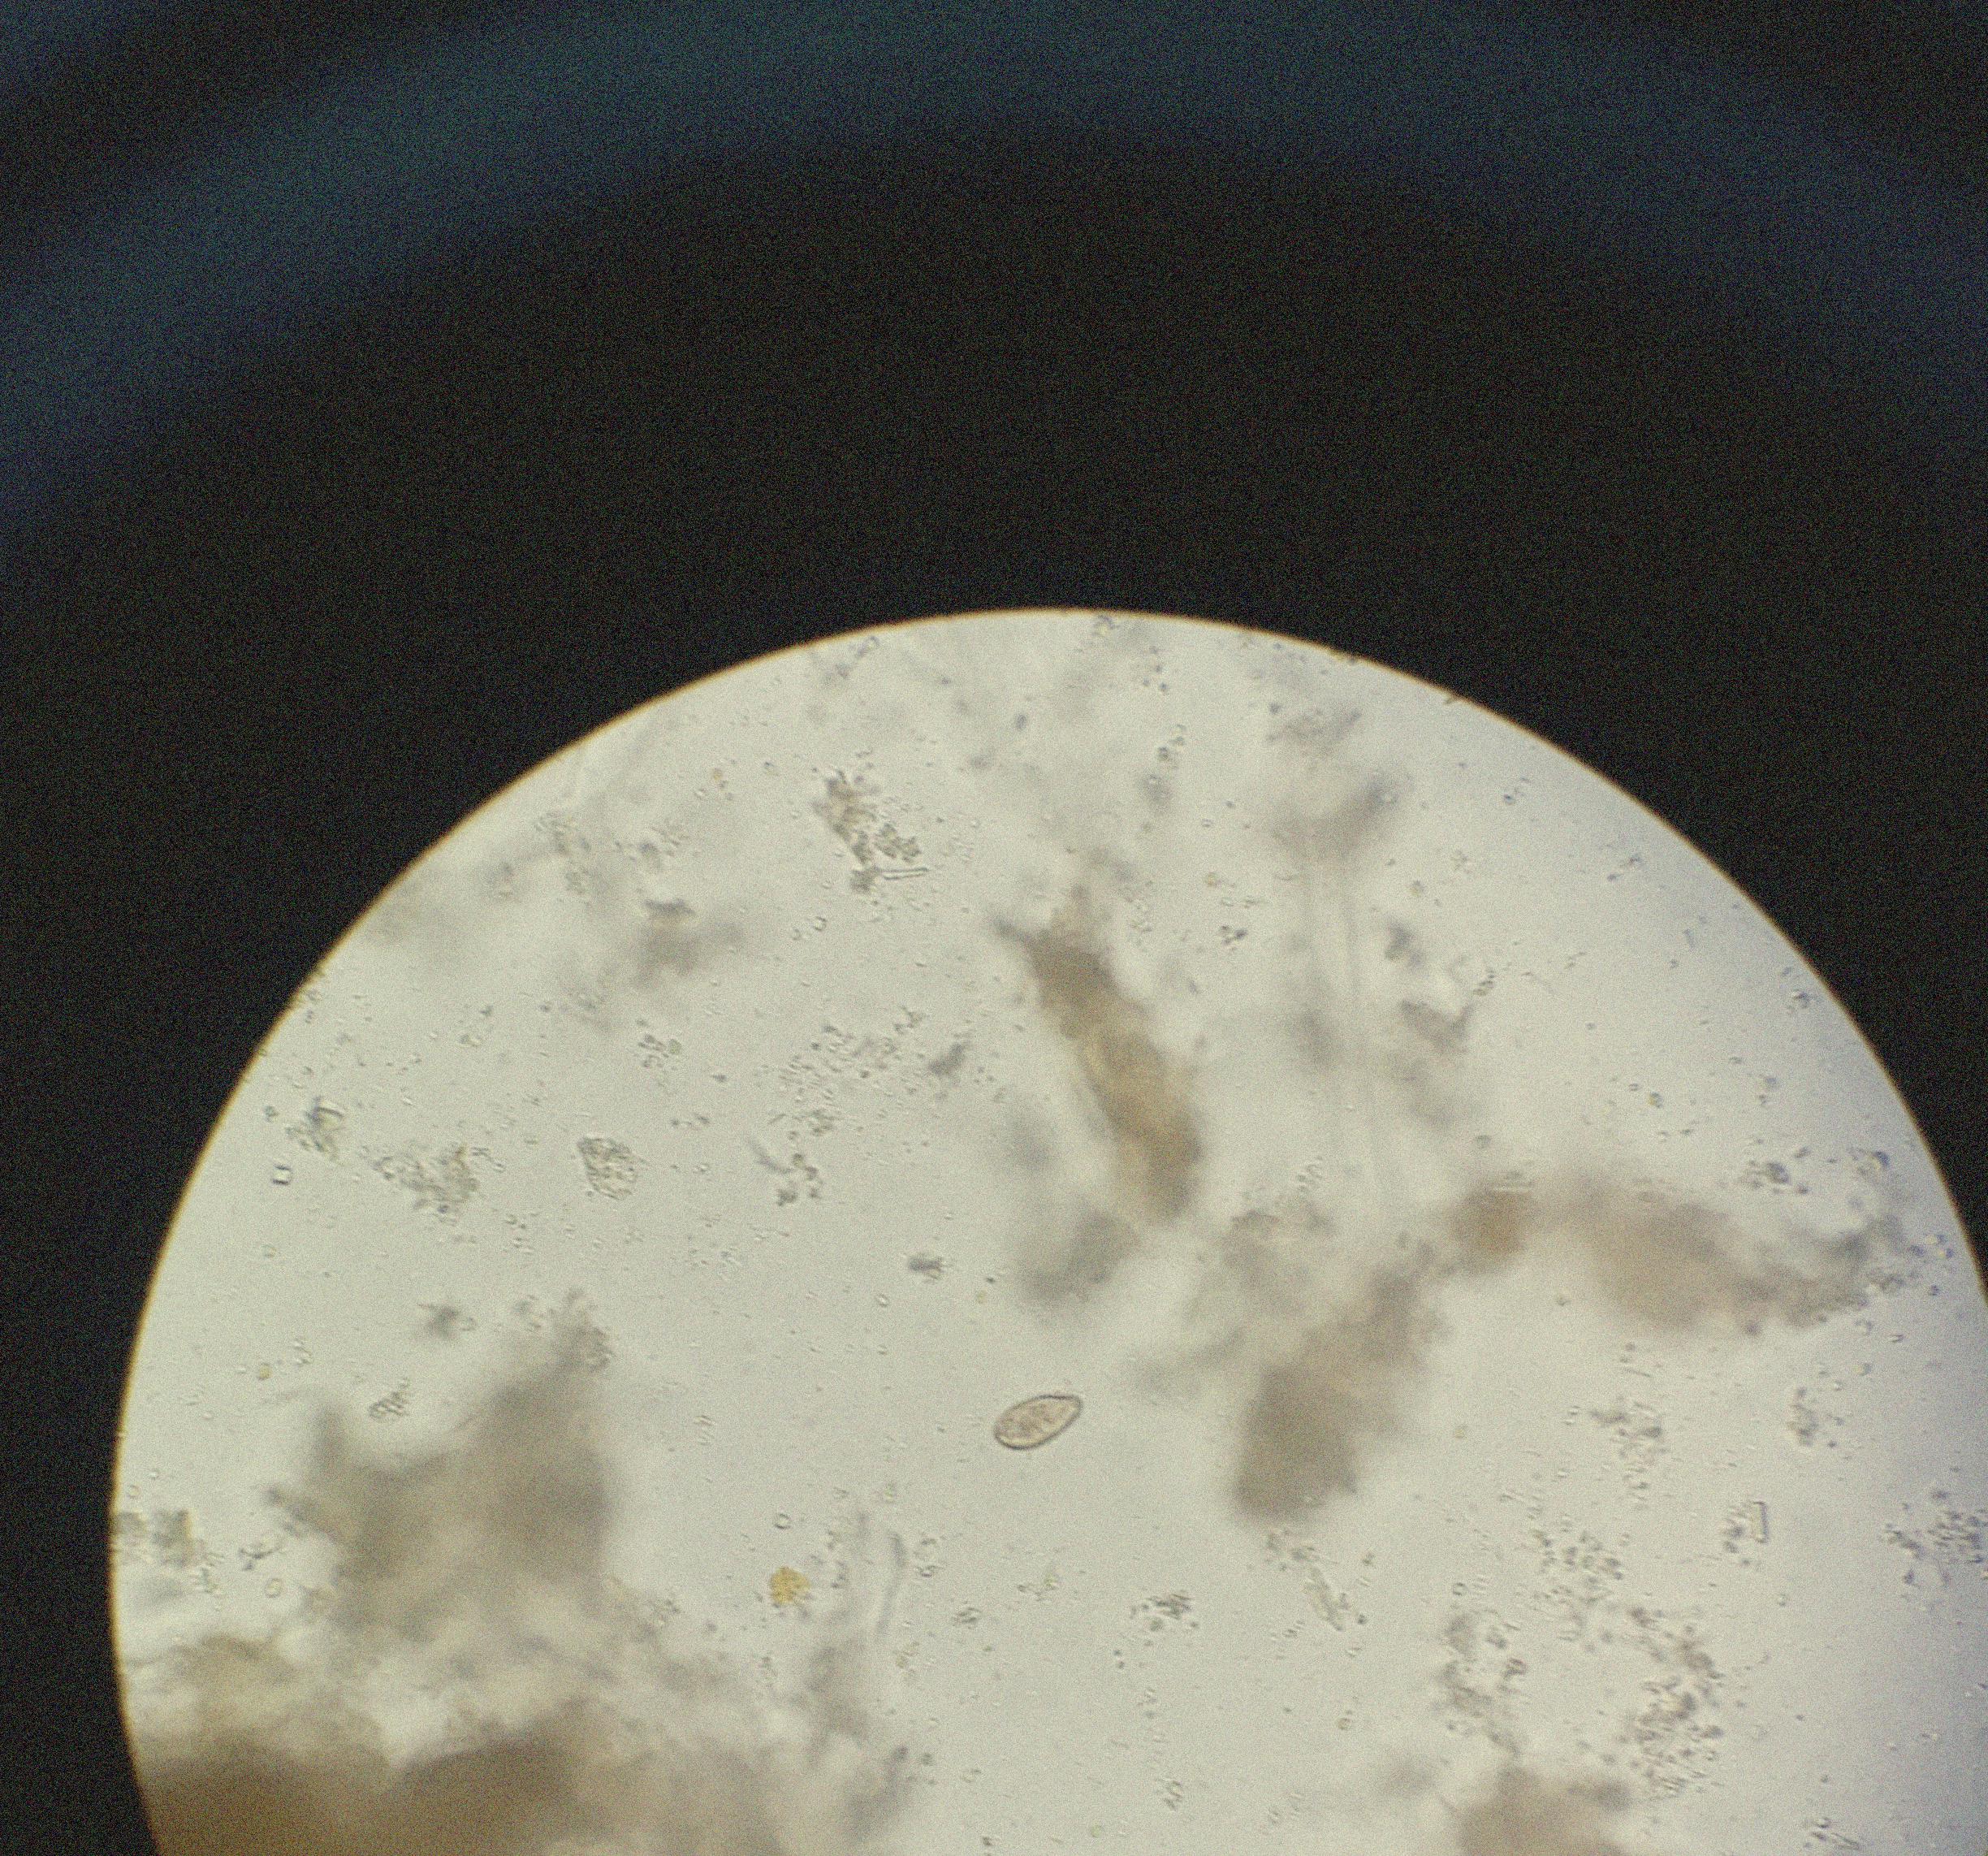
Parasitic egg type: Opisthorchis viverrine